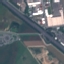
Label: Highway